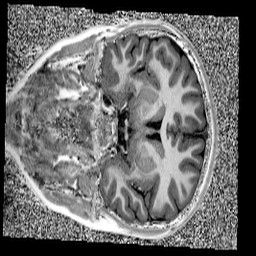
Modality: UNIT1
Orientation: coronal
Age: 9
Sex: female
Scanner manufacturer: siemens
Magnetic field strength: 3 T
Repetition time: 4 s
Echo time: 0.00303 s